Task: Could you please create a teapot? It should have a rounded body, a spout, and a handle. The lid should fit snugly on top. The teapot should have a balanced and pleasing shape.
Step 141:
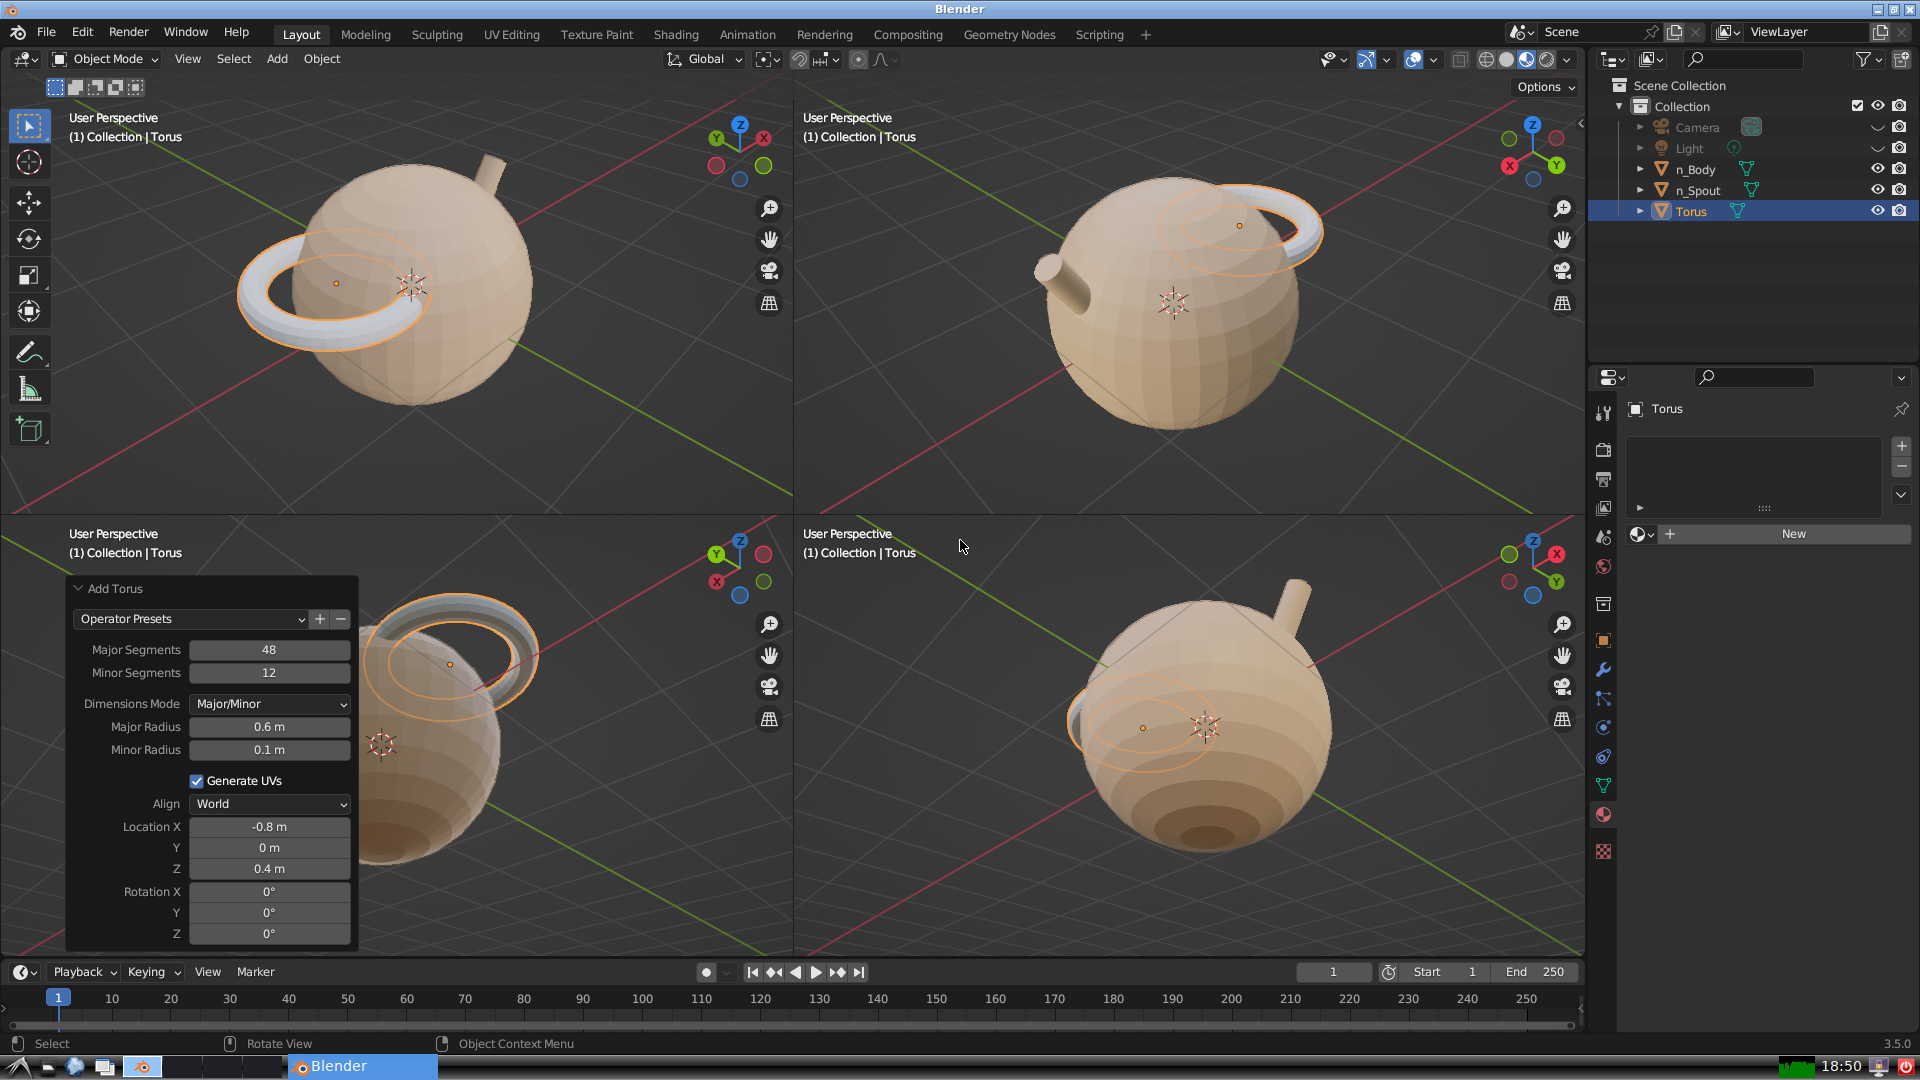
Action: {"mouse_move": [270, 893]}